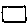
Label: square